Question: Please look at the picture:

This is my community forum page. I use at the first row #, Title, Replies & Post Date. Now I want to add another column called Description that will show the first few lines of the whole topic. For example, here the second Title goes as "Components of Computer", but I want show it like "Components of .......". You got the point?
Anyway I store all my data in database. To more assistance here is my code of this page.
'''
echo "<table border='0' width='100%' id='table-3'>
<tr><td>#</td><td>Title</td><td>Replies</td><td>Post Date</td></tr>";
$sql = mysql_query("SELECT * FROM topics ORDER BY id DESC");
while ($row = mysql_fetch_array($sql)) {
$replies = mysql_num_rows(mysql_query("SELECT * FROM replies WHERE
topic_id='" . $row['id'] . "'"));
echo "<tr><td>" . $row['id'] . "</td><td><a href='show_topic.php?id=" . $row['id']
. "'> <b>" . $row['title'] . "</b></a></td><td>" . $replies . "</td><td>" .
date("d M Y", $row['date']) . " </td></tr>";
}
'''
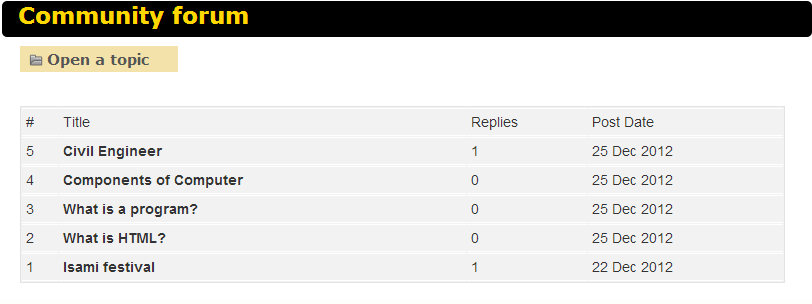
Answer: use <URL>
'''
substr($row['description '], 0, $length_you_want);
'''